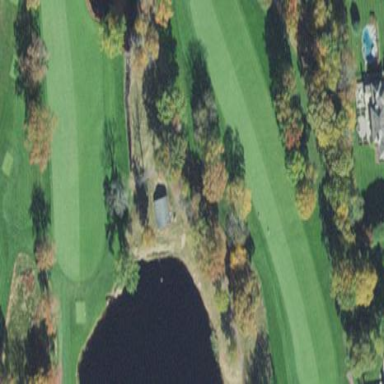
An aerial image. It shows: Grassy area designated as golf fairway.